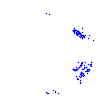
Particle: kaon